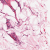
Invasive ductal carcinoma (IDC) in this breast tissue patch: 0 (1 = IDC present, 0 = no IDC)